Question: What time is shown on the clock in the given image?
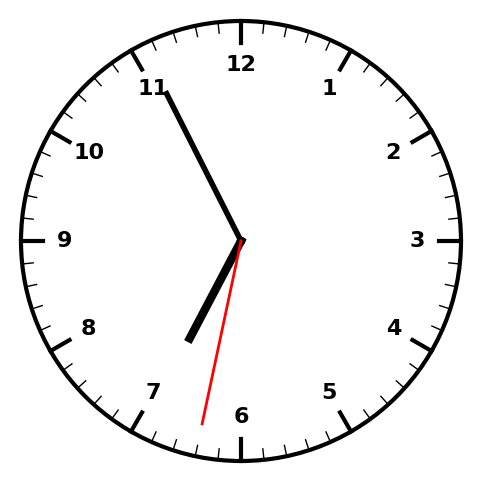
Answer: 06:55:32